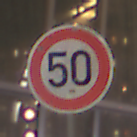
Verkehrszeichen: Geschwindigkeit50
Umgebung: Indoor, Urban
Tageszeit: NotSpecified
Wetter: NotSpecified
Licht: Artificial
Jahreszeit: NotSpecified
Kontrast: MediumContrast